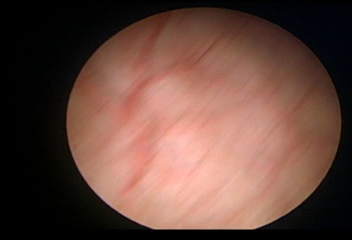
Modality: WLC
Class: Normal mucosa
Bladder cancer association: No